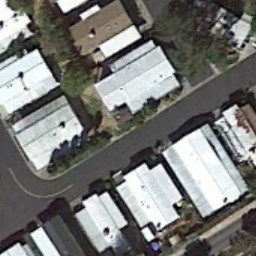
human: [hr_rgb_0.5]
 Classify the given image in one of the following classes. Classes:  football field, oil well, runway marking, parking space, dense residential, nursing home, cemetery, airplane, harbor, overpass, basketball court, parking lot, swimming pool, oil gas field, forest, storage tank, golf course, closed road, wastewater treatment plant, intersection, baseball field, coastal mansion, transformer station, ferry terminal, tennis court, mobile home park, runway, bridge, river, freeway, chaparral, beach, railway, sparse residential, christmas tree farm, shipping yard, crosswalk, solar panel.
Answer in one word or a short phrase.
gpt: mobile home park